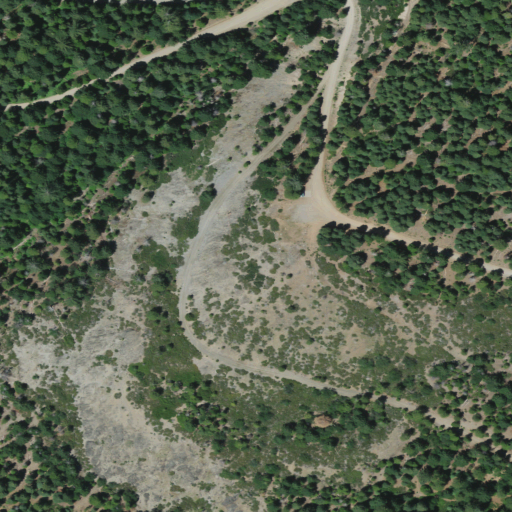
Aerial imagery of mountain in California named Valley View Point containing evergreen forest, shrub, open development, low intensity development, medium intensity development, and high intensity development